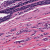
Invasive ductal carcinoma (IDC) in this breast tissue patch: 1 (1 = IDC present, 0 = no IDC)